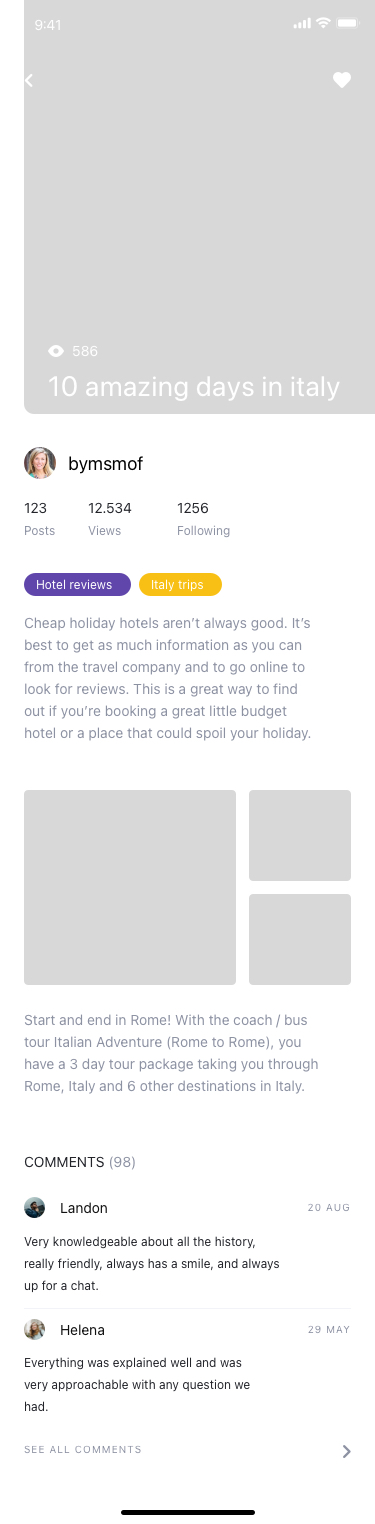
Text in this UI design:
bymsmof
123
Posts
12.534
Views
1256
Following
9:41
Hotel reviews
Italy trips
Cheap holiday hotels aren’t always good. It’s best to get as much information as you can from the travel company and to go online to look for reviews. This is a great way to find out if you’re booking a great little budget hotel or a place that could spoil your holiday.
Start and end in Rome! With the coach / bus tour Italian Adventure (Rome to Rome), you have a 3 day tour package taking you through Rome, Italy and 6 other destinations in Italy.
10 amazing days in italy
Very knowledgeable about all the history, really friendly, always has a smile, and always up for a chat.
20 Aug
Landon
Everything was explained well and was very approachable with any question we had.
29 mAY
SEE ALL COMMENTS
Helena
COMMENTS (98)

586